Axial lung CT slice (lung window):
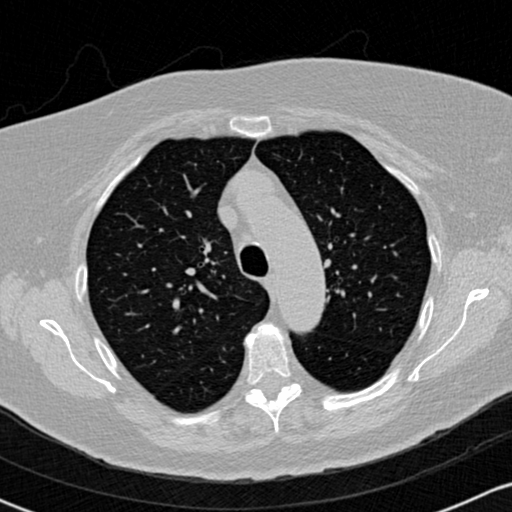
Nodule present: no